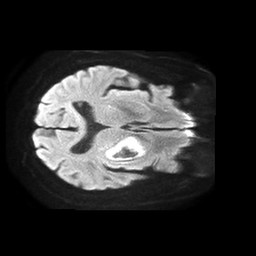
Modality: TRACE
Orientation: axial
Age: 79
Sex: female
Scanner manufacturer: philips
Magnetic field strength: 1.5 T
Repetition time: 4.6 s
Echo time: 0.08528 s